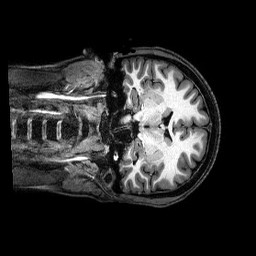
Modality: T1w
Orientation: coronal
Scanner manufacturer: philips
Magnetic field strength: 3 T
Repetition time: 2.5 s
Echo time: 0.0057 s